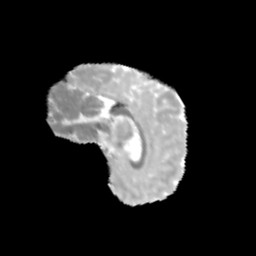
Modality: MD
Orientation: sagittal
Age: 10
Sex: female
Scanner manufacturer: siemens
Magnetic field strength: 3 T
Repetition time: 3.8 s
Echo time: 0.07 s